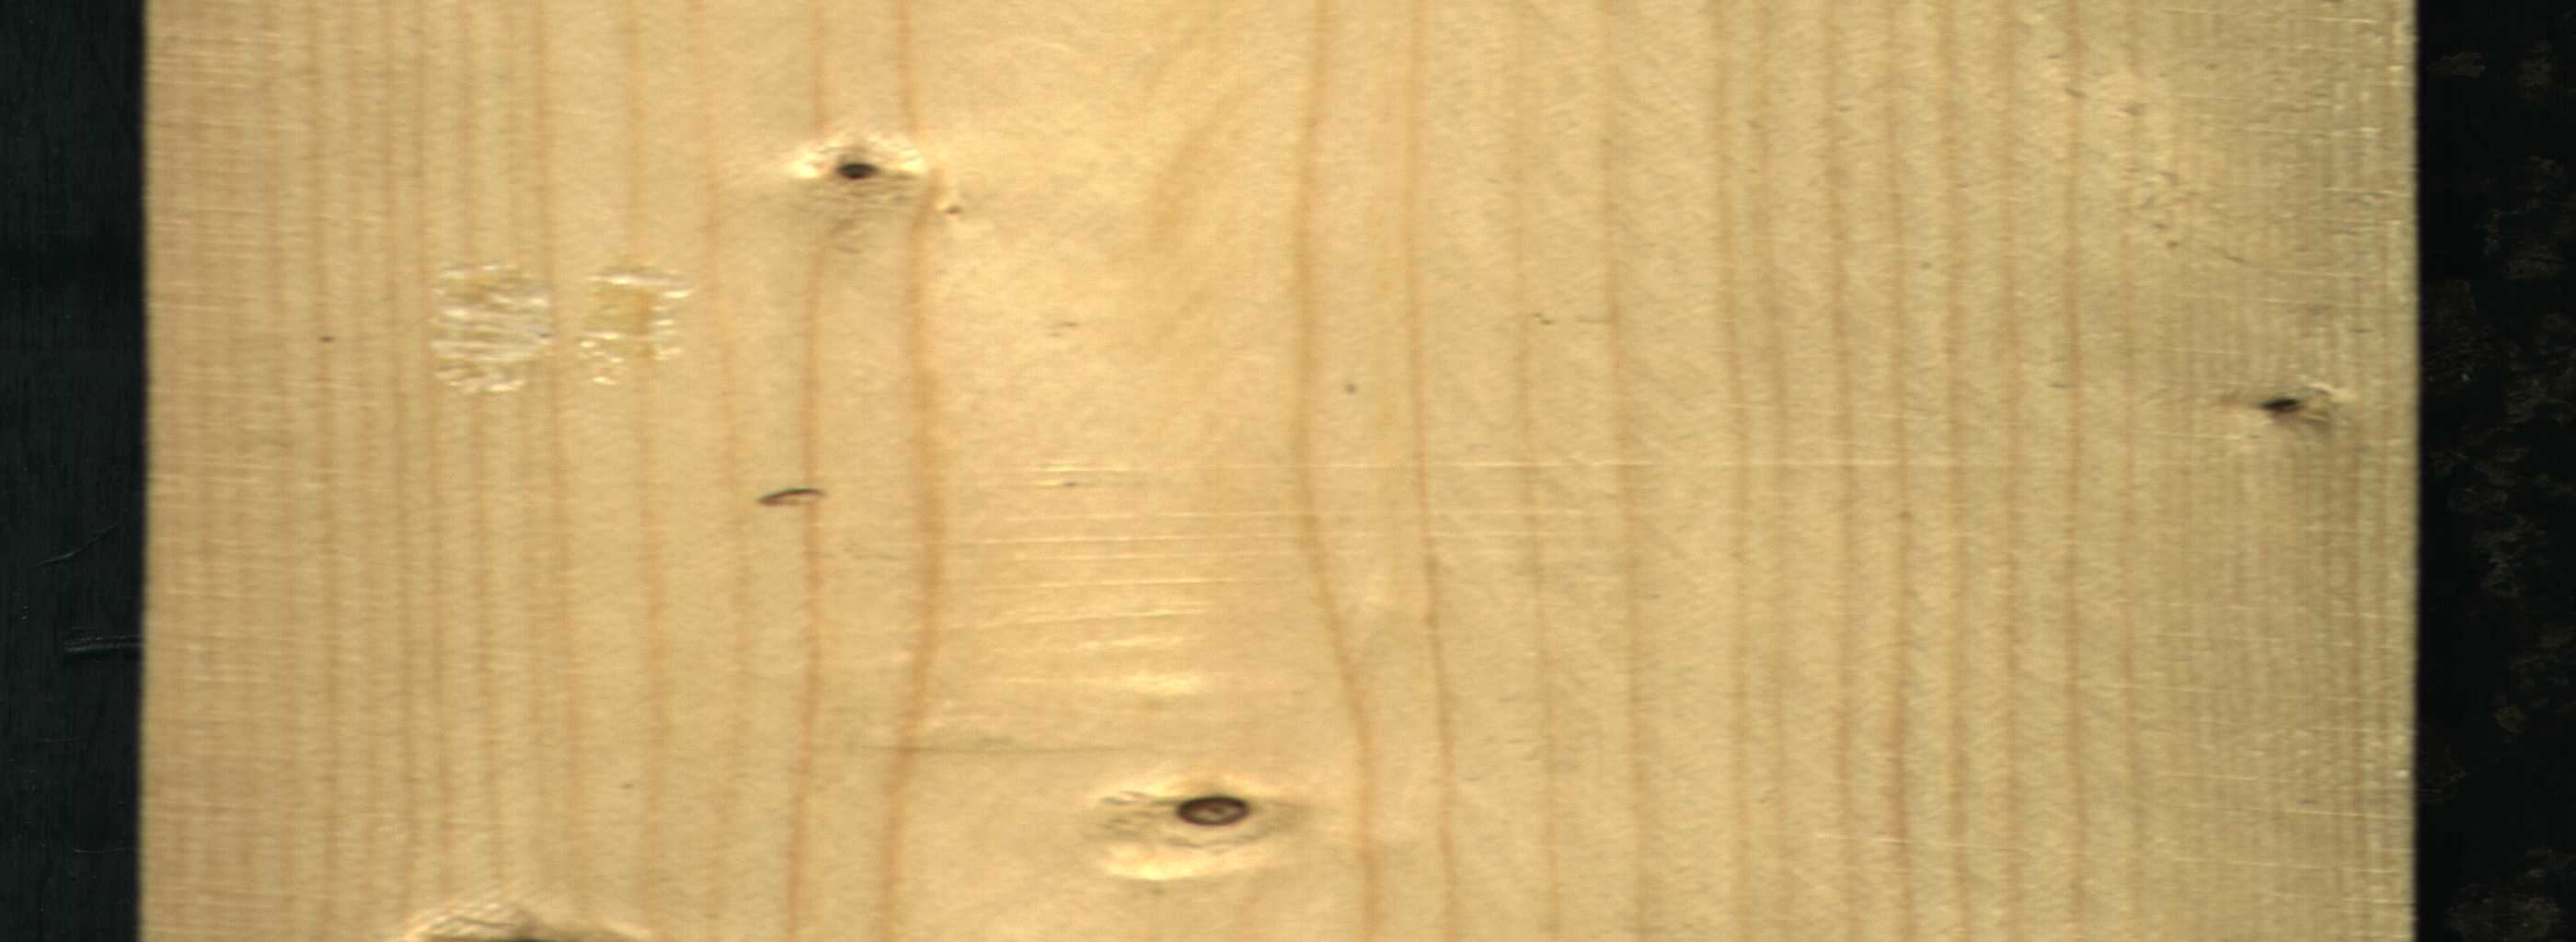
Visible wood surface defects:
resin
resin
Dead_Knot
Dead_Knot
Dead_Knot
Live_Knot